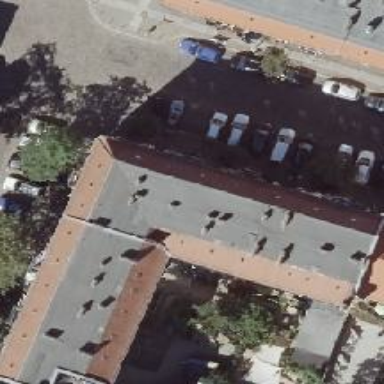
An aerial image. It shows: Kindergarten.